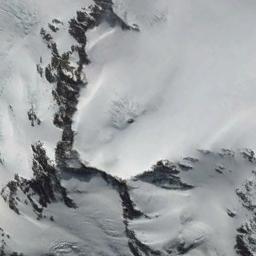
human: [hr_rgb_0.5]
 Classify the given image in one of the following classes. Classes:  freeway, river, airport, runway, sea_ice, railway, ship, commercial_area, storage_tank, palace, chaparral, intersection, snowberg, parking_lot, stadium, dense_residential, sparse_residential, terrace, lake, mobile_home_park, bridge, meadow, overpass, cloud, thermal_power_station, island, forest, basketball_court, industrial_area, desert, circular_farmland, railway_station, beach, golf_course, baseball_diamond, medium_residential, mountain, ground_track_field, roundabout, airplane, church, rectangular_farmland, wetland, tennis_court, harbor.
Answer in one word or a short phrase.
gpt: snowberg